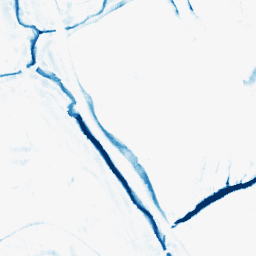
Category: morphological
Decomposition family: morphological_rect
Decomposition parameters: operation: closing
width: 10
height: 10
Upsampling method: cubic_catmull_rom
Upsampling parameters: scale: 8
Upsampling scale: 8